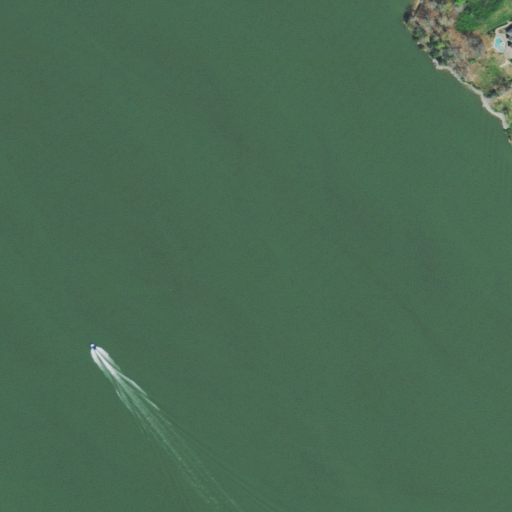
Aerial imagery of bar in Tennessee named Lower Coytee Shoals containing open water, deciduous forest, grassland, and open development